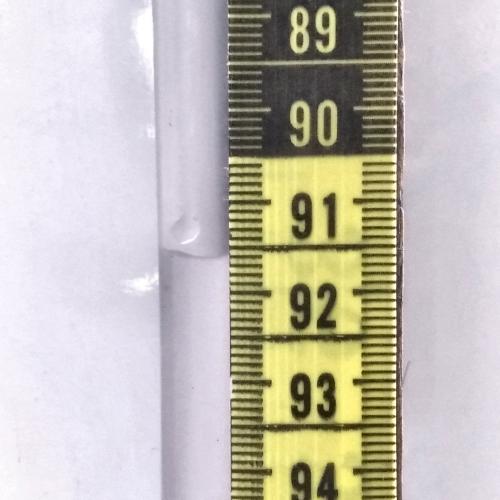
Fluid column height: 91.6 cm